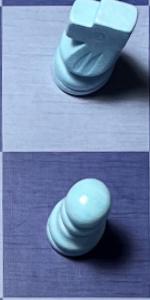
Label: Pawn_White